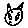
Label: cat